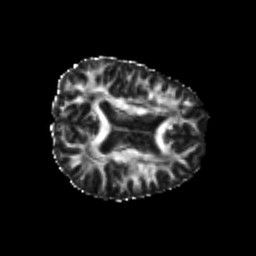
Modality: FA
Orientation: axial
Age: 24
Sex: male
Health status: healthy
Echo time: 0.074 s